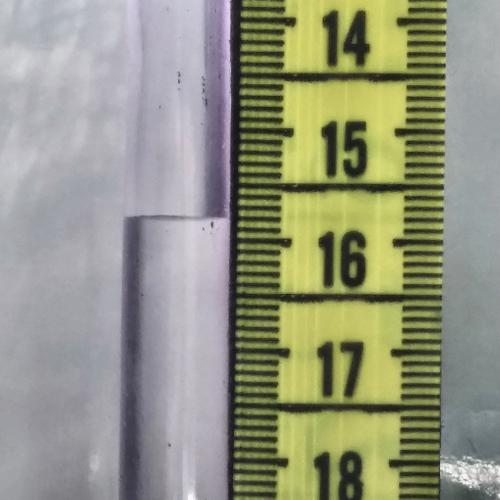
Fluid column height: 15.8 cm